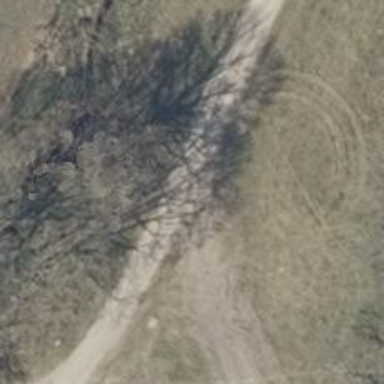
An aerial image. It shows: Unclassified road with grade 2 tracktype.